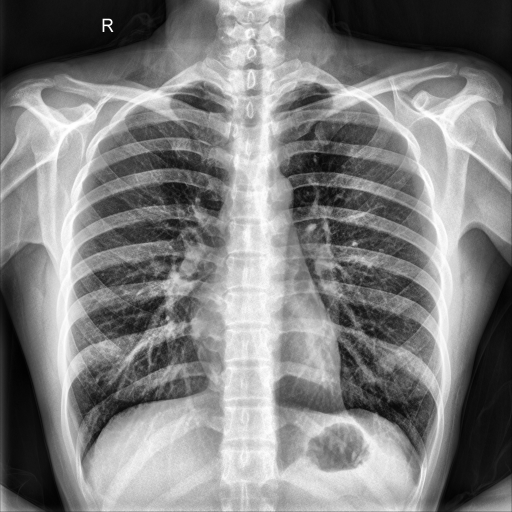
Finding: NORMAL